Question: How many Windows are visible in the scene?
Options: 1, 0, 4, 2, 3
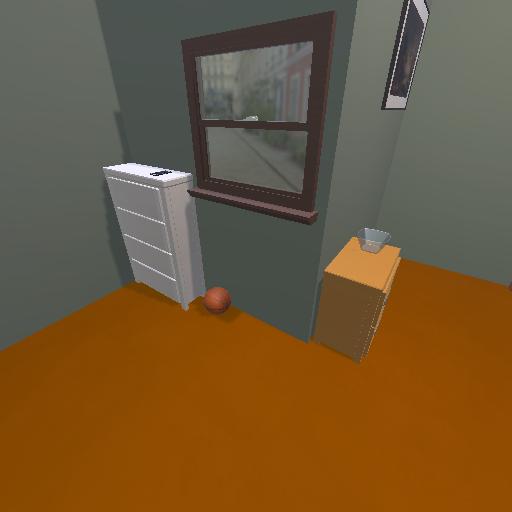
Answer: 1